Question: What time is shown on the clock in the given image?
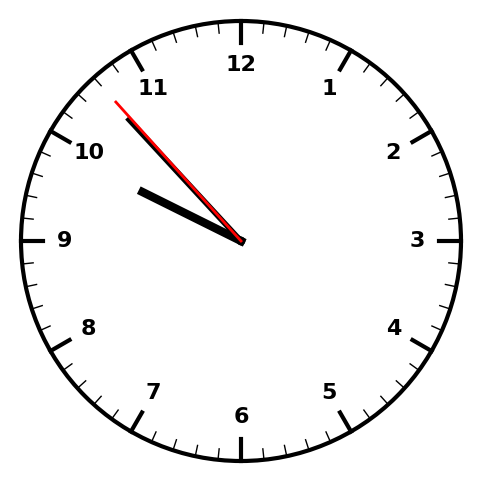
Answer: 09:52:53